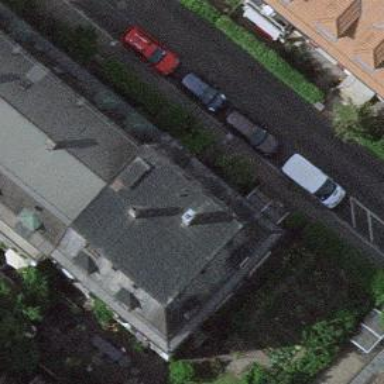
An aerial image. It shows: Apartments building with mansard roof.